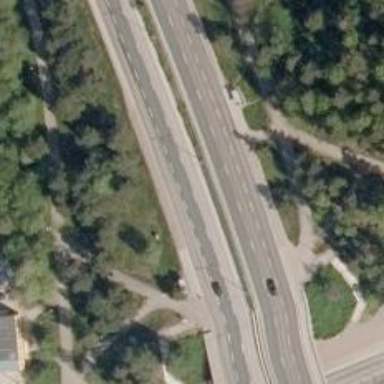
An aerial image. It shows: Asphalt trunk highway with embankment.